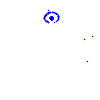
Particle: pion